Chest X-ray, PA view. Patient: 54 years old, sex F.
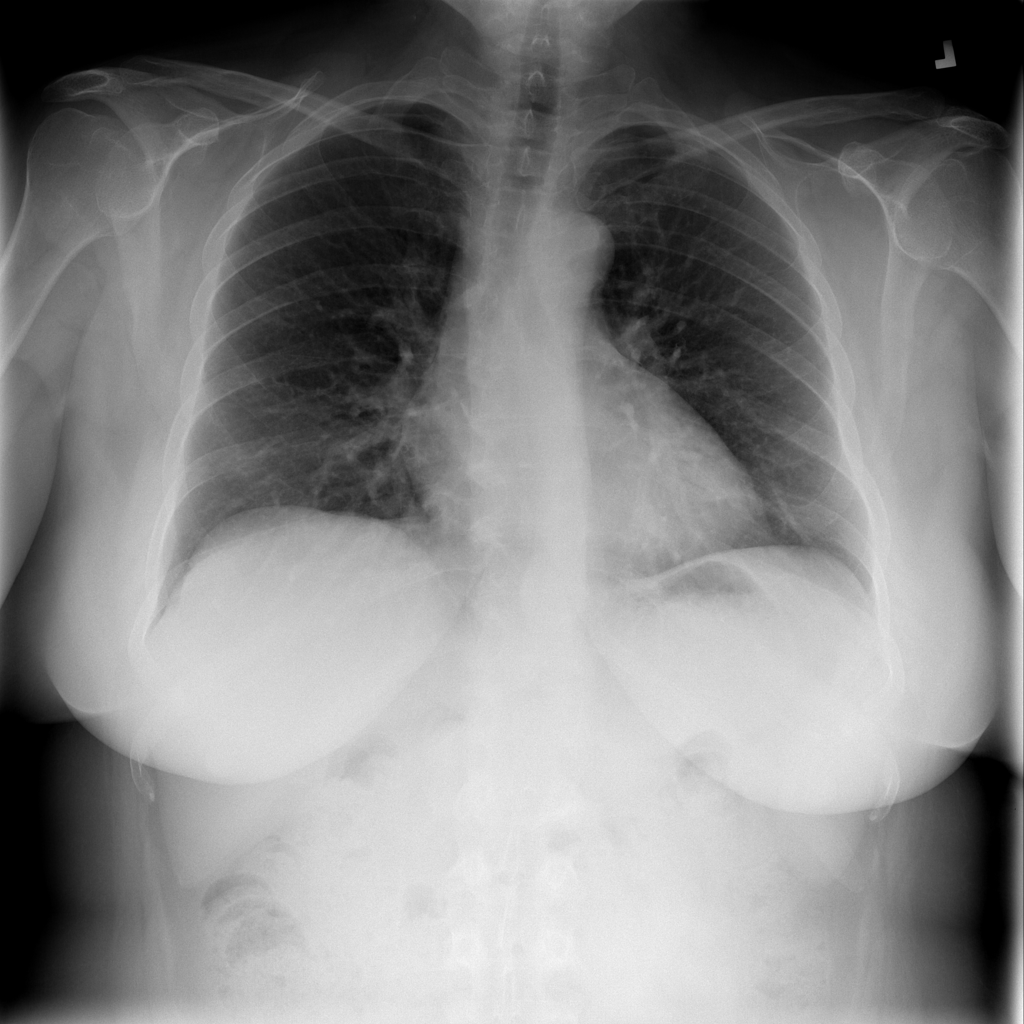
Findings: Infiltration